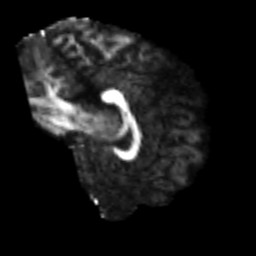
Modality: FA
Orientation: sagittal
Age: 21
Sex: male
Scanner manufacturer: siemens
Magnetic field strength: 3 T
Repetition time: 2.3 s
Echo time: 0.085 s